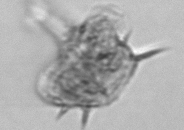
Label: Amylax